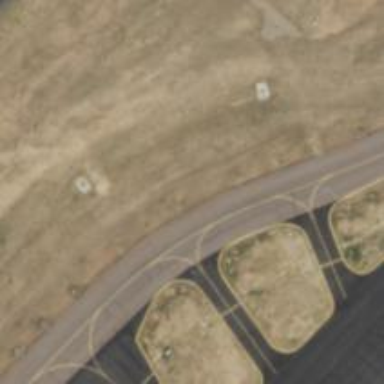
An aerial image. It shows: Image of taxiway at airport.